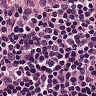
Metastatic tissue present: no